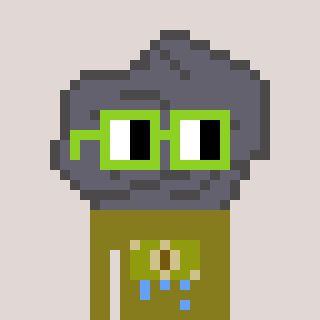
a pixel art character with square light green glasses, a rock-shaped head and a gunk-colored body on a warm background